Question: I have a Load Balancer setup that routes traffic to multiple Cloud Storage buckets and an instance group for backend. The buckets seem to work fine but I just can't get the instance group to work. The instance works fine when I use it's public IP. But it just won't work through the load balancer.
This is my second time setting up the exact same deployment so not entirely sure where I went wrong. I looked at the documentation for troubleshooting, looks like something is wrong with my health check.
I have configured a health check which should work though, I set it to http port 80 / path. My server is returning 200 response code for that but for some reason, in the load balancer page, I can see the column "healthy" as 0/0 and in the backend service page, I can see 0 of 1 instances healthy.

I even tried adding firewall rules for health check but still no luck.
Then I tried to get the health status using cloud shell and I get an empty status, not even failed, just empty. below is the result I got from cloud shell
> backend: <URL>
status:kind: compute#backendServiceGroupHealthkind:
compute#backendServiceGroupHealth
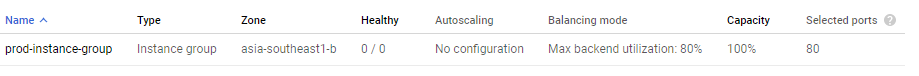
Answer: This got resolved overnight. I guess there was some issue with GCP itself, I didn't change a thing and now it shows Healthy 1/1 and works perfectly.
I guess GCP load balancer is just unstable.